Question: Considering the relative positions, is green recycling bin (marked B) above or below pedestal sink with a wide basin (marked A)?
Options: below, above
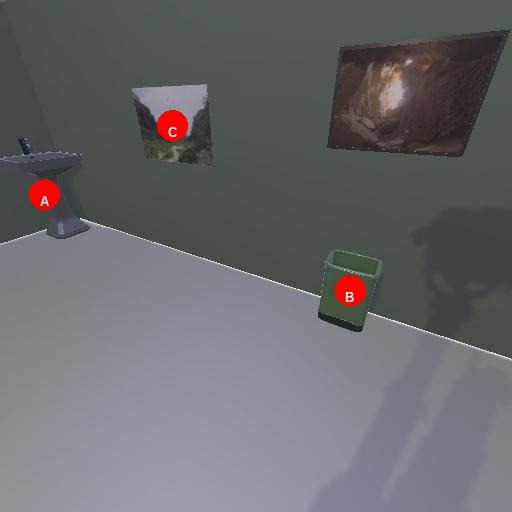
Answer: below